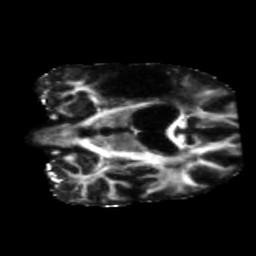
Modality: FA
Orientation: coronal
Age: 55
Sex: male
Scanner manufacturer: siemens
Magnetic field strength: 3 T
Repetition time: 5.47 s
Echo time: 0.0854 s